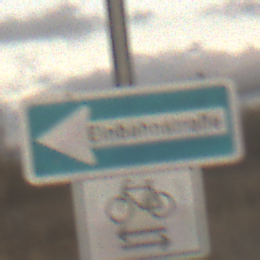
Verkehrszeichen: EinbahnstrasseLinksweisend
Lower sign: RichtungsangabeDurchPfeile9
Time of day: SunriseSunset
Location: Outdoor (RoadRail)
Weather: PartlyCloudy
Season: NotSpecified
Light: Natural